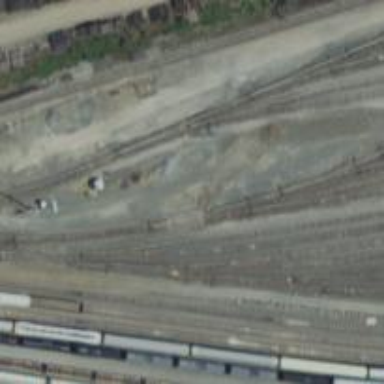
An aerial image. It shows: Railway yard used for servicing trains.